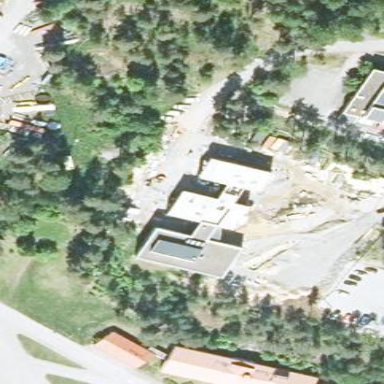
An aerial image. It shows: Public building.